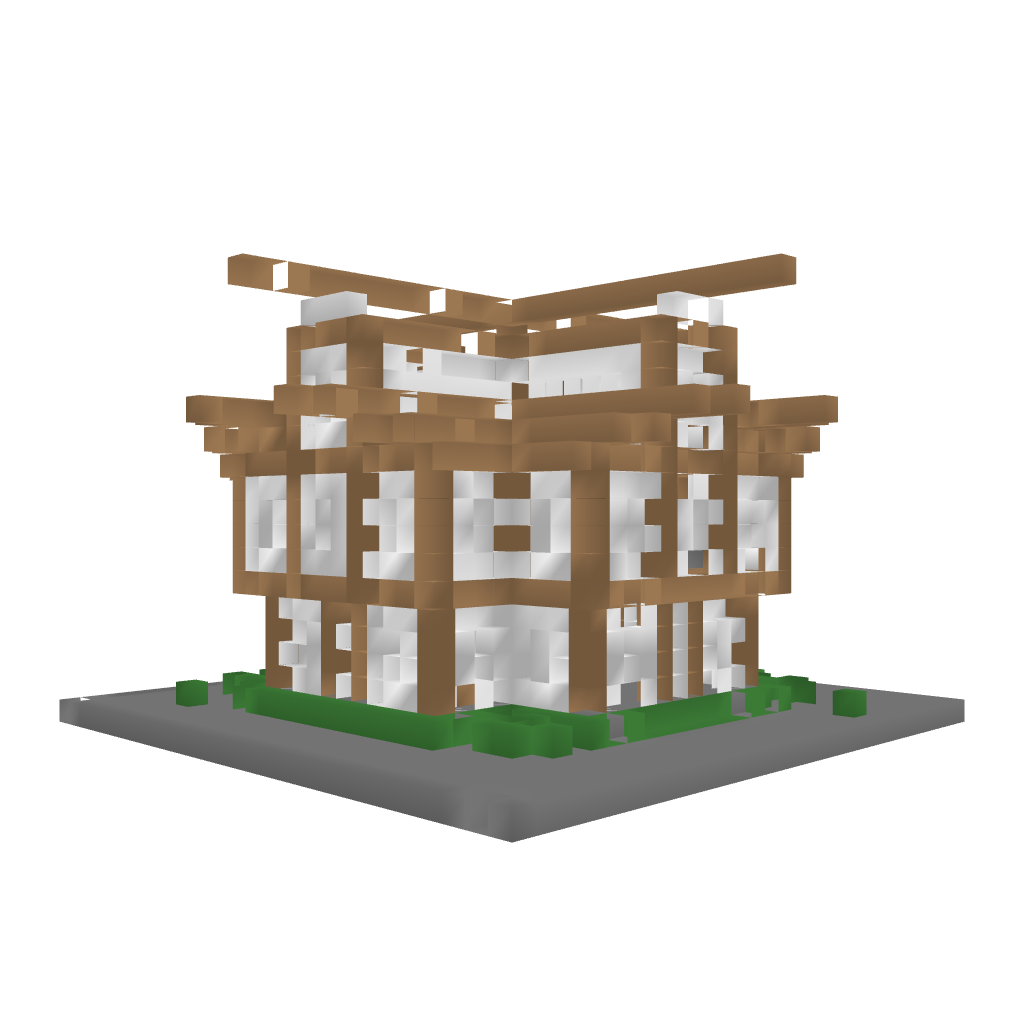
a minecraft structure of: Another Medieval House good quality